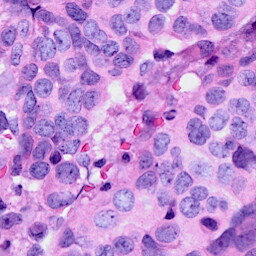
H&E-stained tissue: Breast